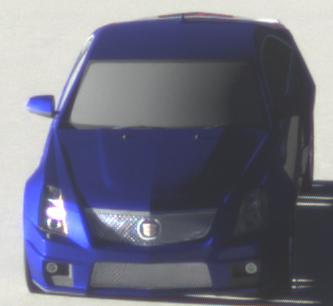
Make: Cadillac
Model: CTS-V
Detailed model: CTS-V (II) Limousine
Model produced from: 2008/11
Model produced until: 2010/12
Doors: 4
Color: blue
Road condition: dry road
Daytime: sunrise or sunset
Contrast: high contrast